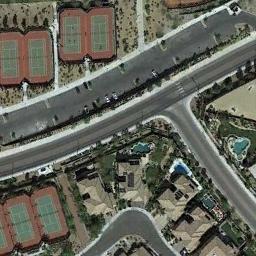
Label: tennis_court